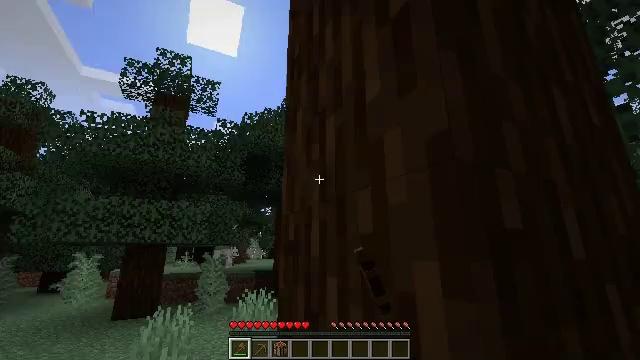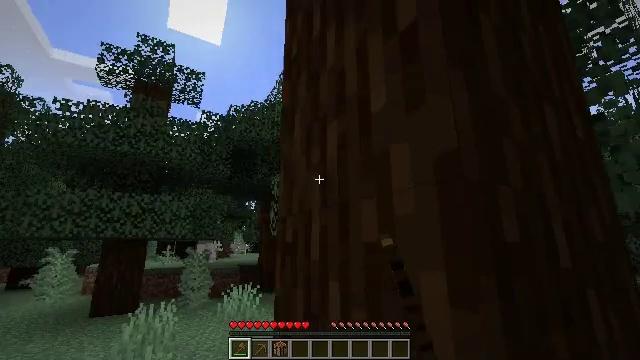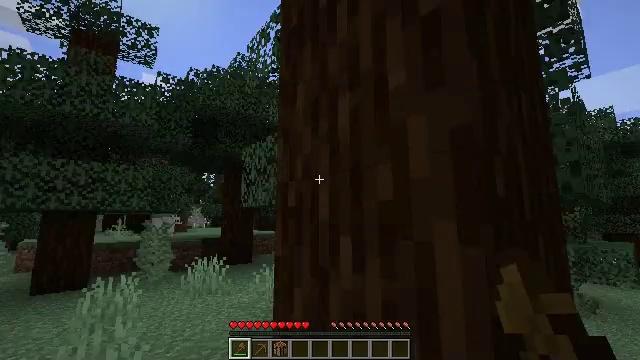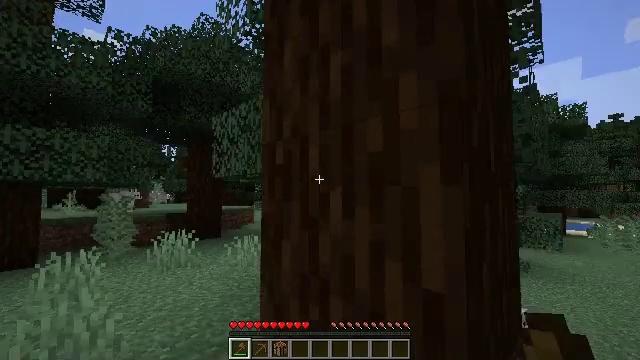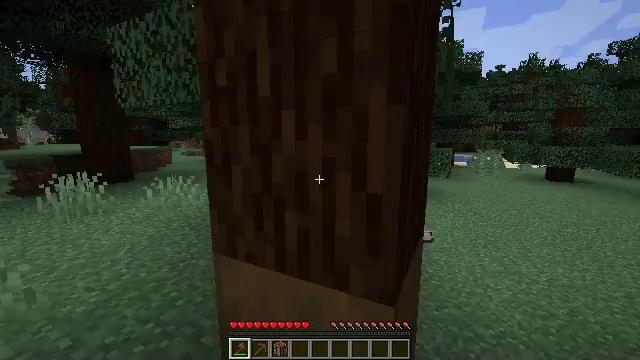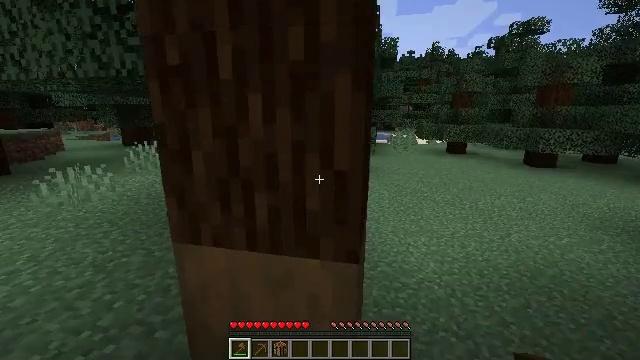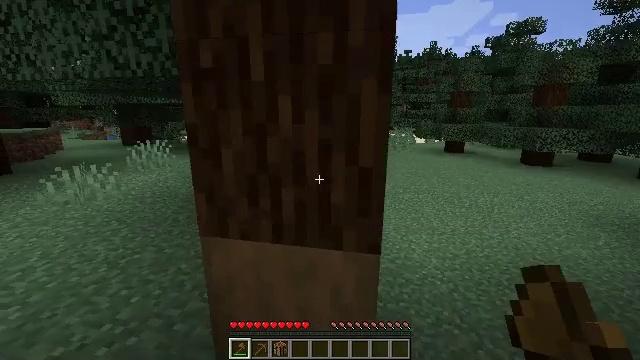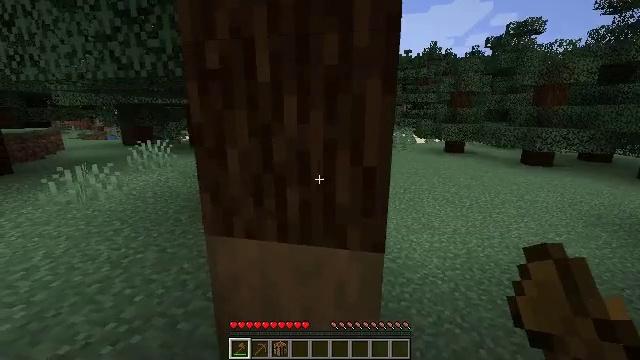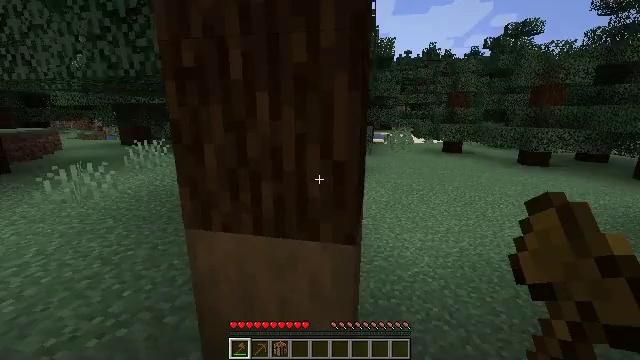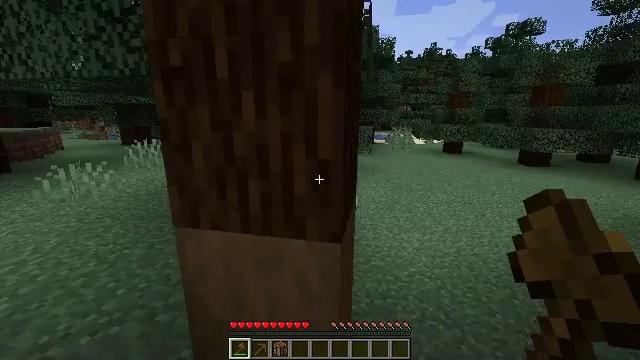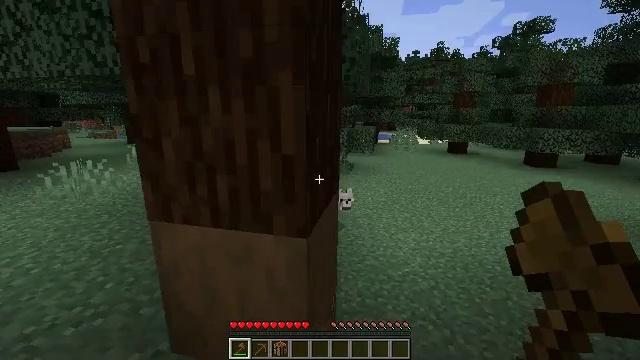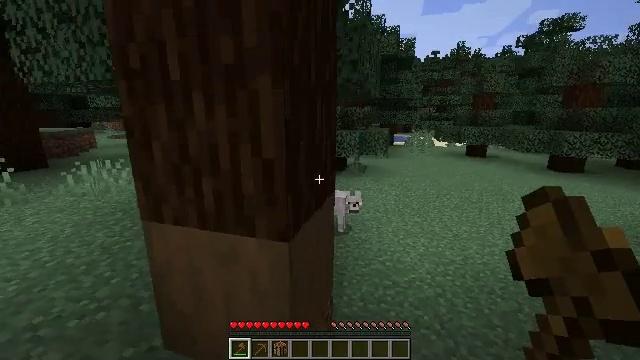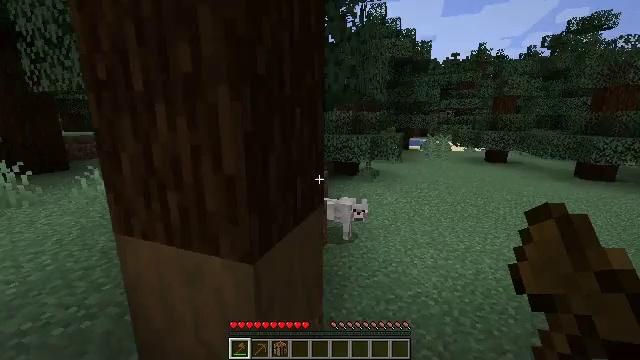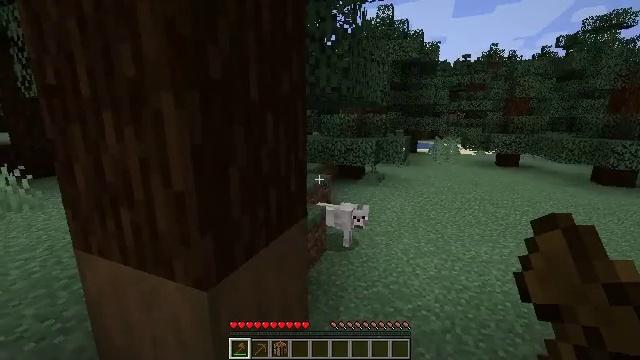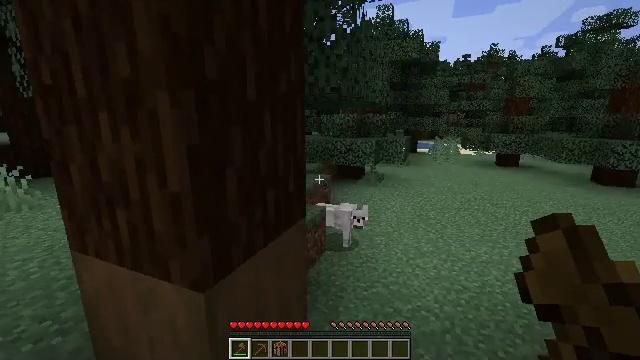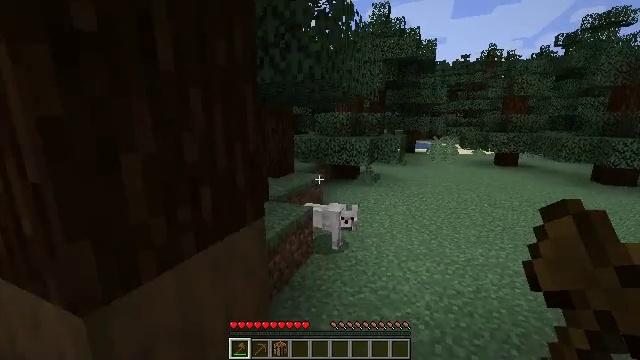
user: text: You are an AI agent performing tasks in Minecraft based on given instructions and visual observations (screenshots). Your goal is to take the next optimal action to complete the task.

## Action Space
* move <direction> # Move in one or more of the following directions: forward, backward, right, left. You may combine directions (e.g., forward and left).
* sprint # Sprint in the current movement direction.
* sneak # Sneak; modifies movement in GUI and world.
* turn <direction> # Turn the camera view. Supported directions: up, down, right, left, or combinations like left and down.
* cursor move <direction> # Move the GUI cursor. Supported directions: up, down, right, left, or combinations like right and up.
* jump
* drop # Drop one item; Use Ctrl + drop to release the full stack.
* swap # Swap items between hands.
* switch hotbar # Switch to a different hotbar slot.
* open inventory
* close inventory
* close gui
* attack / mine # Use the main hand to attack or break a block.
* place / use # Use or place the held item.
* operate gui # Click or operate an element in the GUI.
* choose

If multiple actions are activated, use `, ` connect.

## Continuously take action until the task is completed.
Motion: motion action
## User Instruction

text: Hunt a rabbit.
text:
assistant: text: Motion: move left, turn right and down
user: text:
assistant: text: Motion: move left, turn right and down
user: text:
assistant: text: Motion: move left, turn right and down
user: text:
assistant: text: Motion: move left, turn right and down
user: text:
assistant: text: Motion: move left, turn right and down
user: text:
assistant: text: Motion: move left
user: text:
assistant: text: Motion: move right
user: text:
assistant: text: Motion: move right
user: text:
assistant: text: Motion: move right
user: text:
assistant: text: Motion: move right, turn left
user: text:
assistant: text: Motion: move forward and move right, turn left
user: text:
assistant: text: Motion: move forward and move right, turn left
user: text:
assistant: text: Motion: move forward and move right, turn left
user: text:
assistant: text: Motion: move forward and move right
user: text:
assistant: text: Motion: move forward and move right
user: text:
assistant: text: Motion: move forward and move right, turn left
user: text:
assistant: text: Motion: move forward and move right, turn left
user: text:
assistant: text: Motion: move forward and move right
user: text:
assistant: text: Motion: move forward and move right, turn left
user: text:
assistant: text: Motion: move forward and move right, turn left
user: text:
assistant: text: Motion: move forward and move right, turn left
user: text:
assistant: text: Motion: move forward and move right, turn left
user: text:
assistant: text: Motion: move forward and move right
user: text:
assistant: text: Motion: move forward
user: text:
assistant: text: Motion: move forward, turn left
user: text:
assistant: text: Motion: move forward, turn left and up
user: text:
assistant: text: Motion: move forward, turn left
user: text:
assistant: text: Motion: move forward
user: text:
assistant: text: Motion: move forward
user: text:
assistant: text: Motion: move forward, turn down